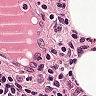
Metastatic tissue present: no